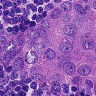
Metastatic tissue present: yes